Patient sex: M
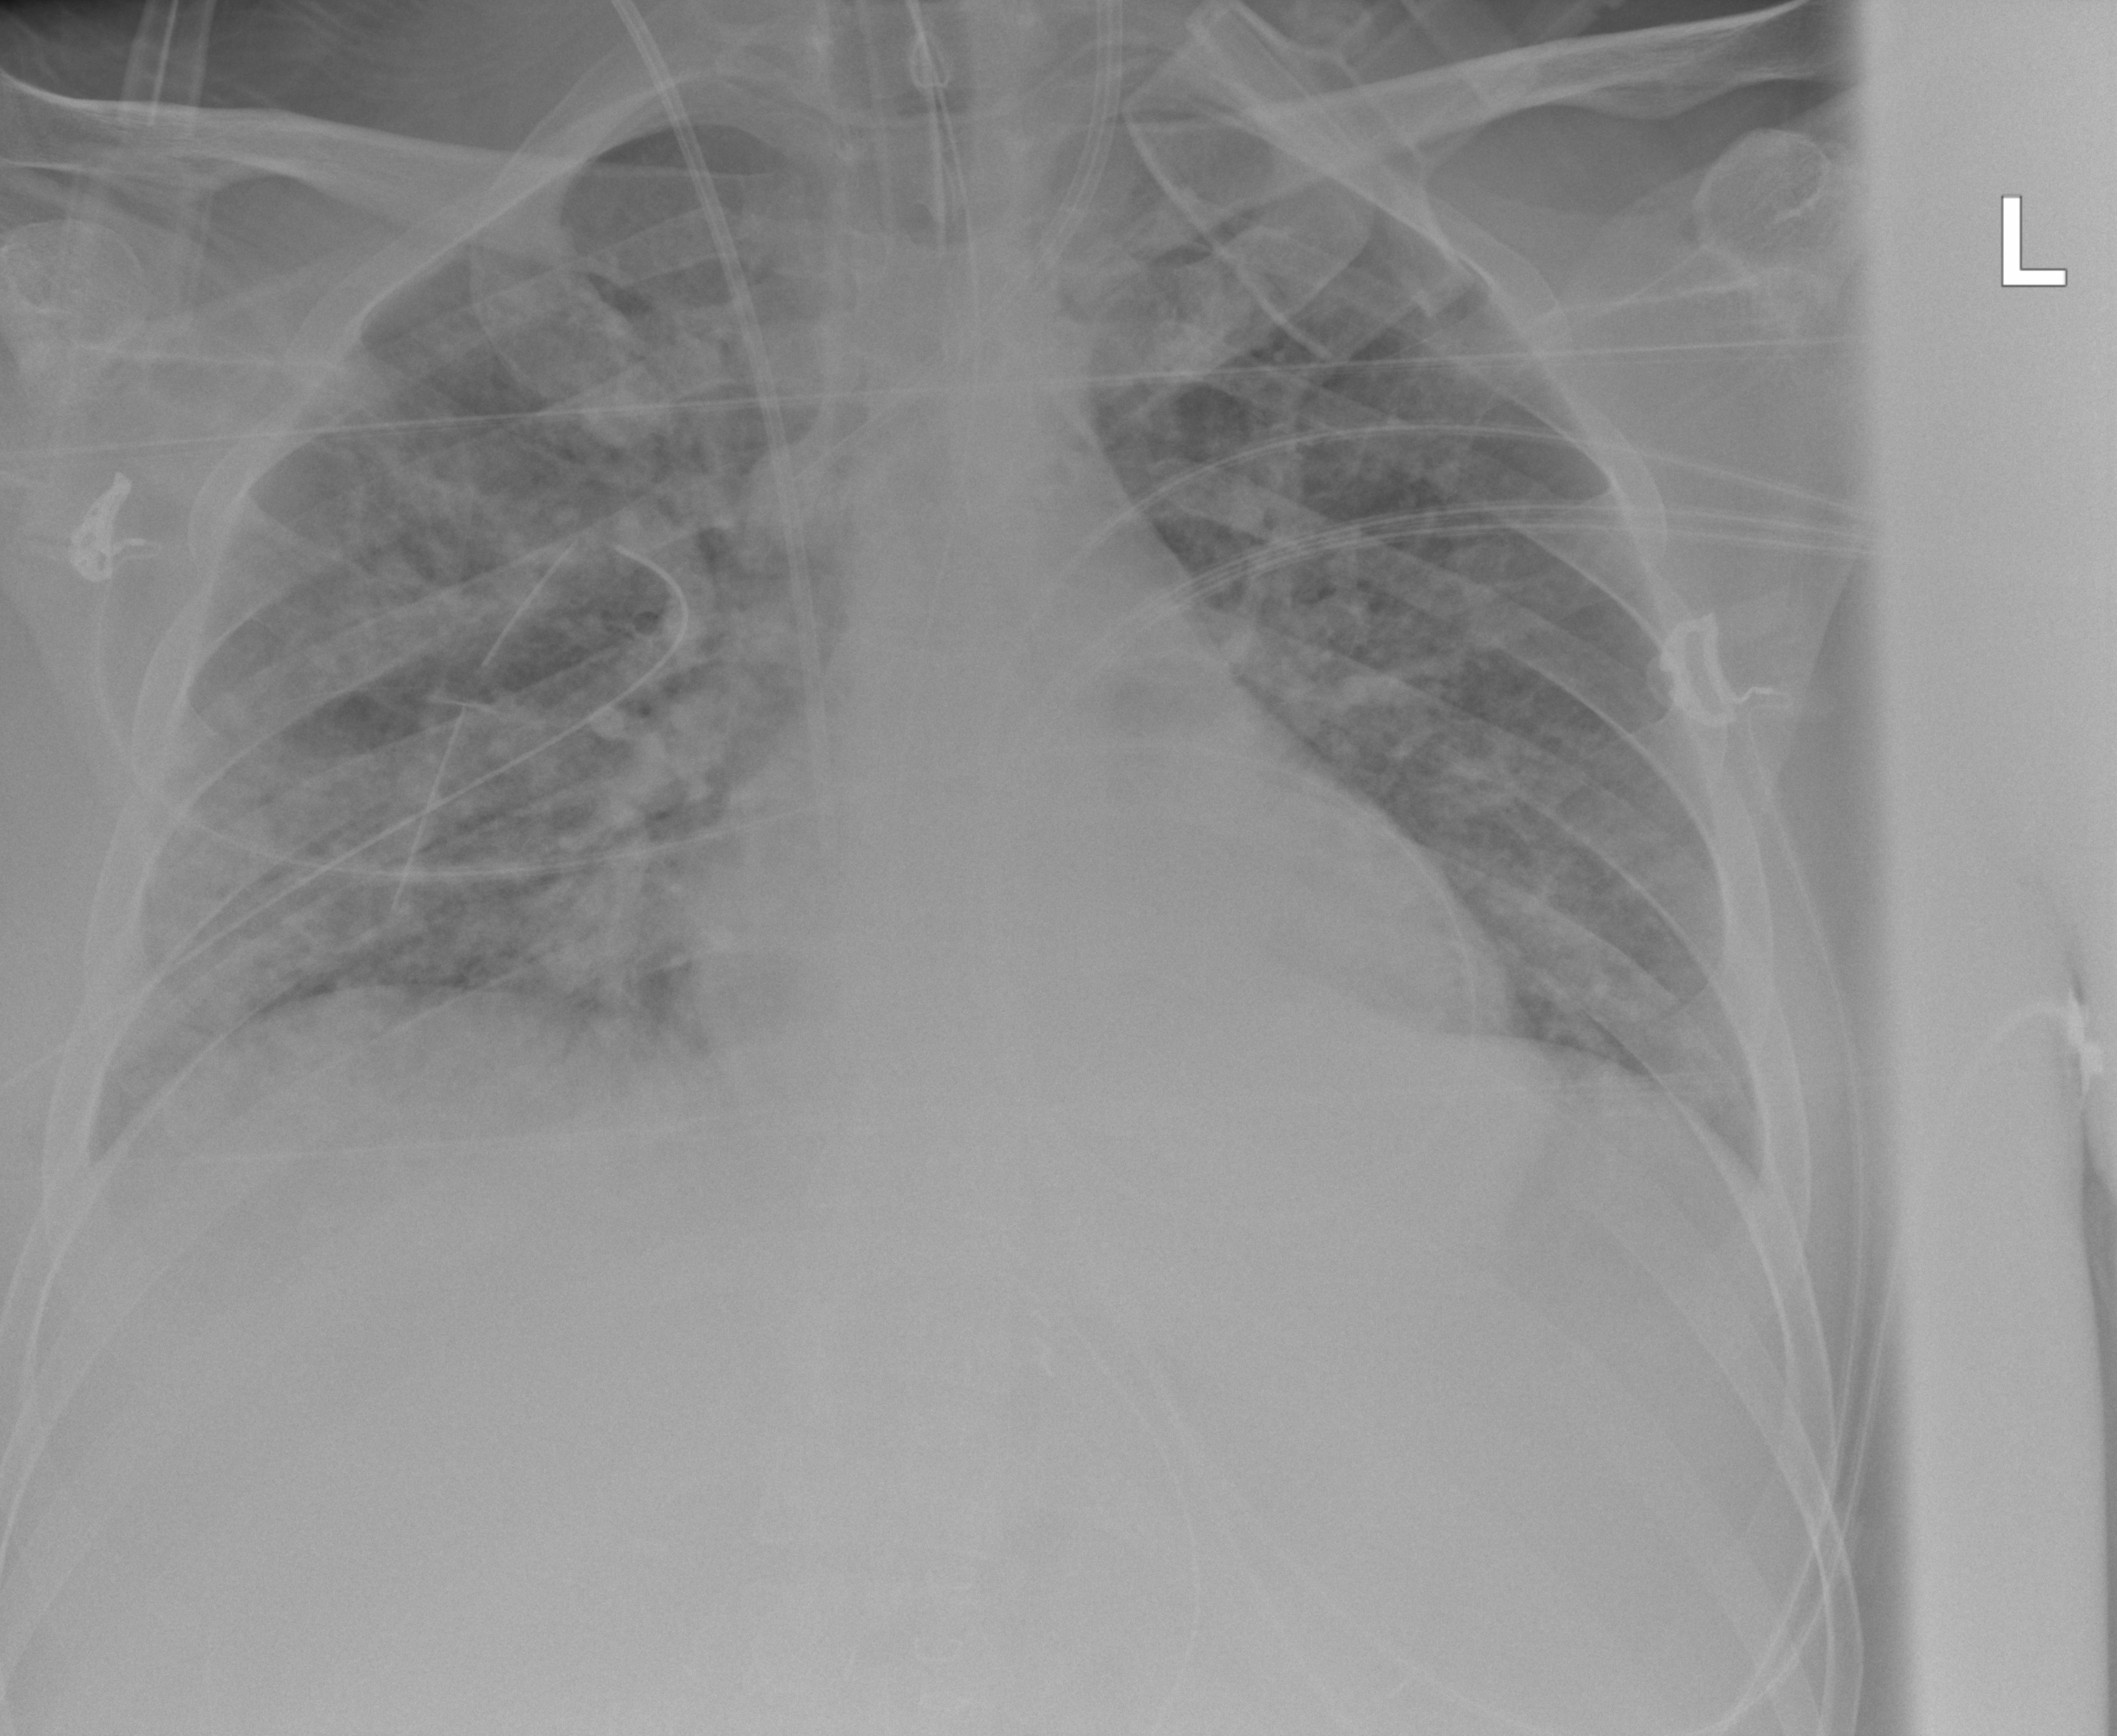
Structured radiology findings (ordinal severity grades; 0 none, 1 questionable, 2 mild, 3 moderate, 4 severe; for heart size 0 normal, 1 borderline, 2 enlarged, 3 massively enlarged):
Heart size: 2
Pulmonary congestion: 3
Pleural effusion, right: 2
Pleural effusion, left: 2
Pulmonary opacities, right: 3
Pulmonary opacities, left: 3
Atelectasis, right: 2
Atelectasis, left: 2